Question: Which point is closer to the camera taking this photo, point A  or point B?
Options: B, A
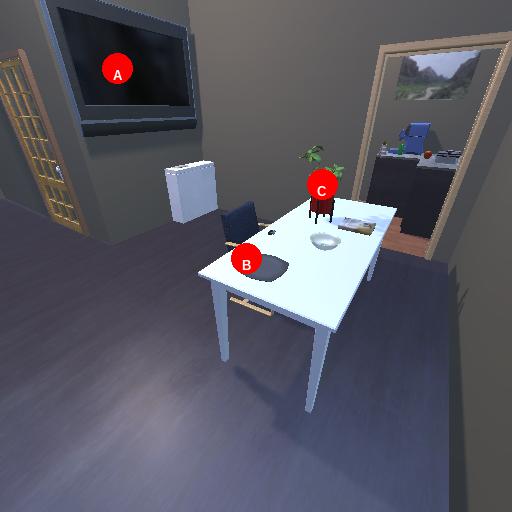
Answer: B